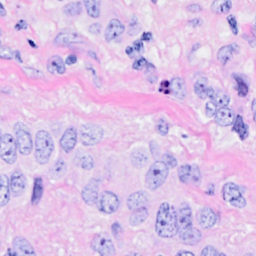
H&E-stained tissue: Breast